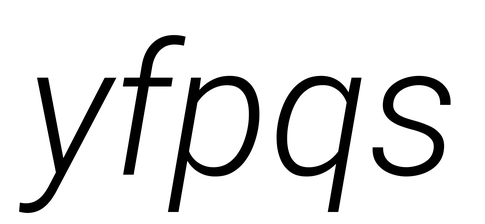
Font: Roboto-Italic_Light_Italic